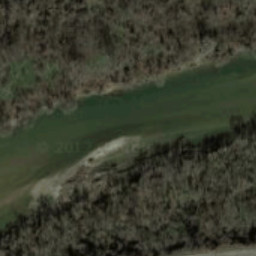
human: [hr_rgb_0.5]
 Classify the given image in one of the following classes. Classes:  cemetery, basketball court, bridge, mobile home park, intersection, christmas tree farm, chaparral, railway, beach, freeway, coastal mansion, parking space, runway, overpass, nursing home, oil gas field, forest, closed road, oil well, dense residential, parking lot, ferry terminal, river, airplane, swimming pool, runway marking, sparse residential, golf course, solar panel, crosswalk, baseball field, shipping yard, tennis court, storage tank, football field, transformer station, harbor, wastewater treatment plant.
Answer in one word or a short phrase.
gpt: river